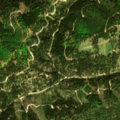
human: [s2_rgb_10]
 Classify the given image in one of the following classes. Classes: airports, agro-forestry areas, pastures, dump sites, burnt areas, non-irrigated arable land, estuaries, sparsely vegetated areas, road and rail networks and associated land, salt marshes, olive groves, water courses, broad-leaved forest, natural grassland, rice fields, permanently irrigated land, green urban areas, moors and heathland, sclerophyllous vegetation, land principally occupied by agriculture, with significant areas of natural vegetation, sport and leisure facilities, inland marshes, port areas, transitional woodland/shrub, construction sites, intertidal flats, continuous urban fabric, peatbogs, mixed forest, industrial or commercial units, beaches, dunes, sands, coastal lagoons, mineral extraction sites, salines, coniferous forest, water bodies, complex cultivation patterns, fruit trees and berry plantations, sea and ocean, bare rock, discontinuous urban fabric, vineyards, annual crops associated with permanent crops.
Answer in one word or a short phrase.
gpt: coniferous forest, mixed forest